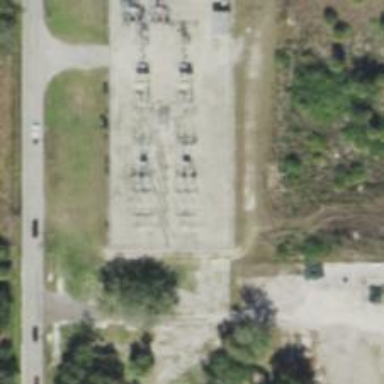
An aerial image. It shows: Switch used for power control.